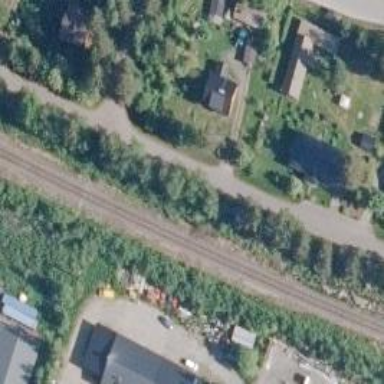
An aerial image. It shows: Railway track of class B1.